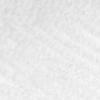
Label: no_change